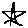
Label: star